Question: Although I find the Checkstyle plugin for Eclipse very useful, I find the way they highlight violation too much. I stripped out the yellow background and the overview ruler, but I haven't figured out the following:
When there are Checkstyle violations, the files containing them appear in the Project Explorer with the same decoration icon as when they have compiler warnings (. All my classes appear infested with warnings, and I can't tell which of them are compiler warnings. The only way I found to keep Checkstyle from changing the file decorations is to turn it off for my projects, but that obviously also hides the violations in the editor.
Is there a way to tell Checkstyle not to change the file icons?
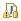
Answer: In the SourceForge forum (<URL> for the project, they say that it is not possible to change the decoration, but what can be done instead is to change the severity of the violations.